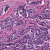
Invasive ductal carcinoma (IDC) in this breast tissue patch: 1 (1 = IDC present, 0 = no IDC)